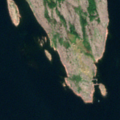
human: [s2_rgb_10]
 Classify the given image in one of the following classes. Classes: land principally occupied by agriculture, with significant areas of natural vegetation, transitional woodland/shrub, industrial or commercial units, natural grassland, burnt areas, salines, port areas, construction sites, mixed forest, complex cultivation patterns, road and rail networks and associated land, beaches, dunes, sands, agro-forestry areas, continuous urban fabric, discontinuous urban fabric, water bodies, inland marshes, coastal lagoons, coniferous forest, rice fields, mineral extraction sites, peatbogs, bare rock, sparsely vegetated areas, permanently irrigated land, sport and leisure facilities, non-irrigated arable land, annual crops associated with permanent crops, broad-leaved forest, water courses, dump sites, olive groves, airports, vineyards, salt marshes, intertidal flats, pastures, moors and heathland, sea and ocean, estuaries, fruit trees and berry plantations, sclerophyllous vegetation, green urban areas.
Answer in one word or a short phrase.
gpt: bare rock, sea and ocean